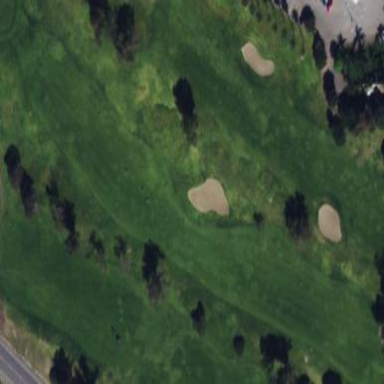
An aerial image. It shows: Lush grass fairway on golf course.